Field crop: tomato
Growth stage: 2
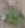
Species: solanum